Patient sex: M
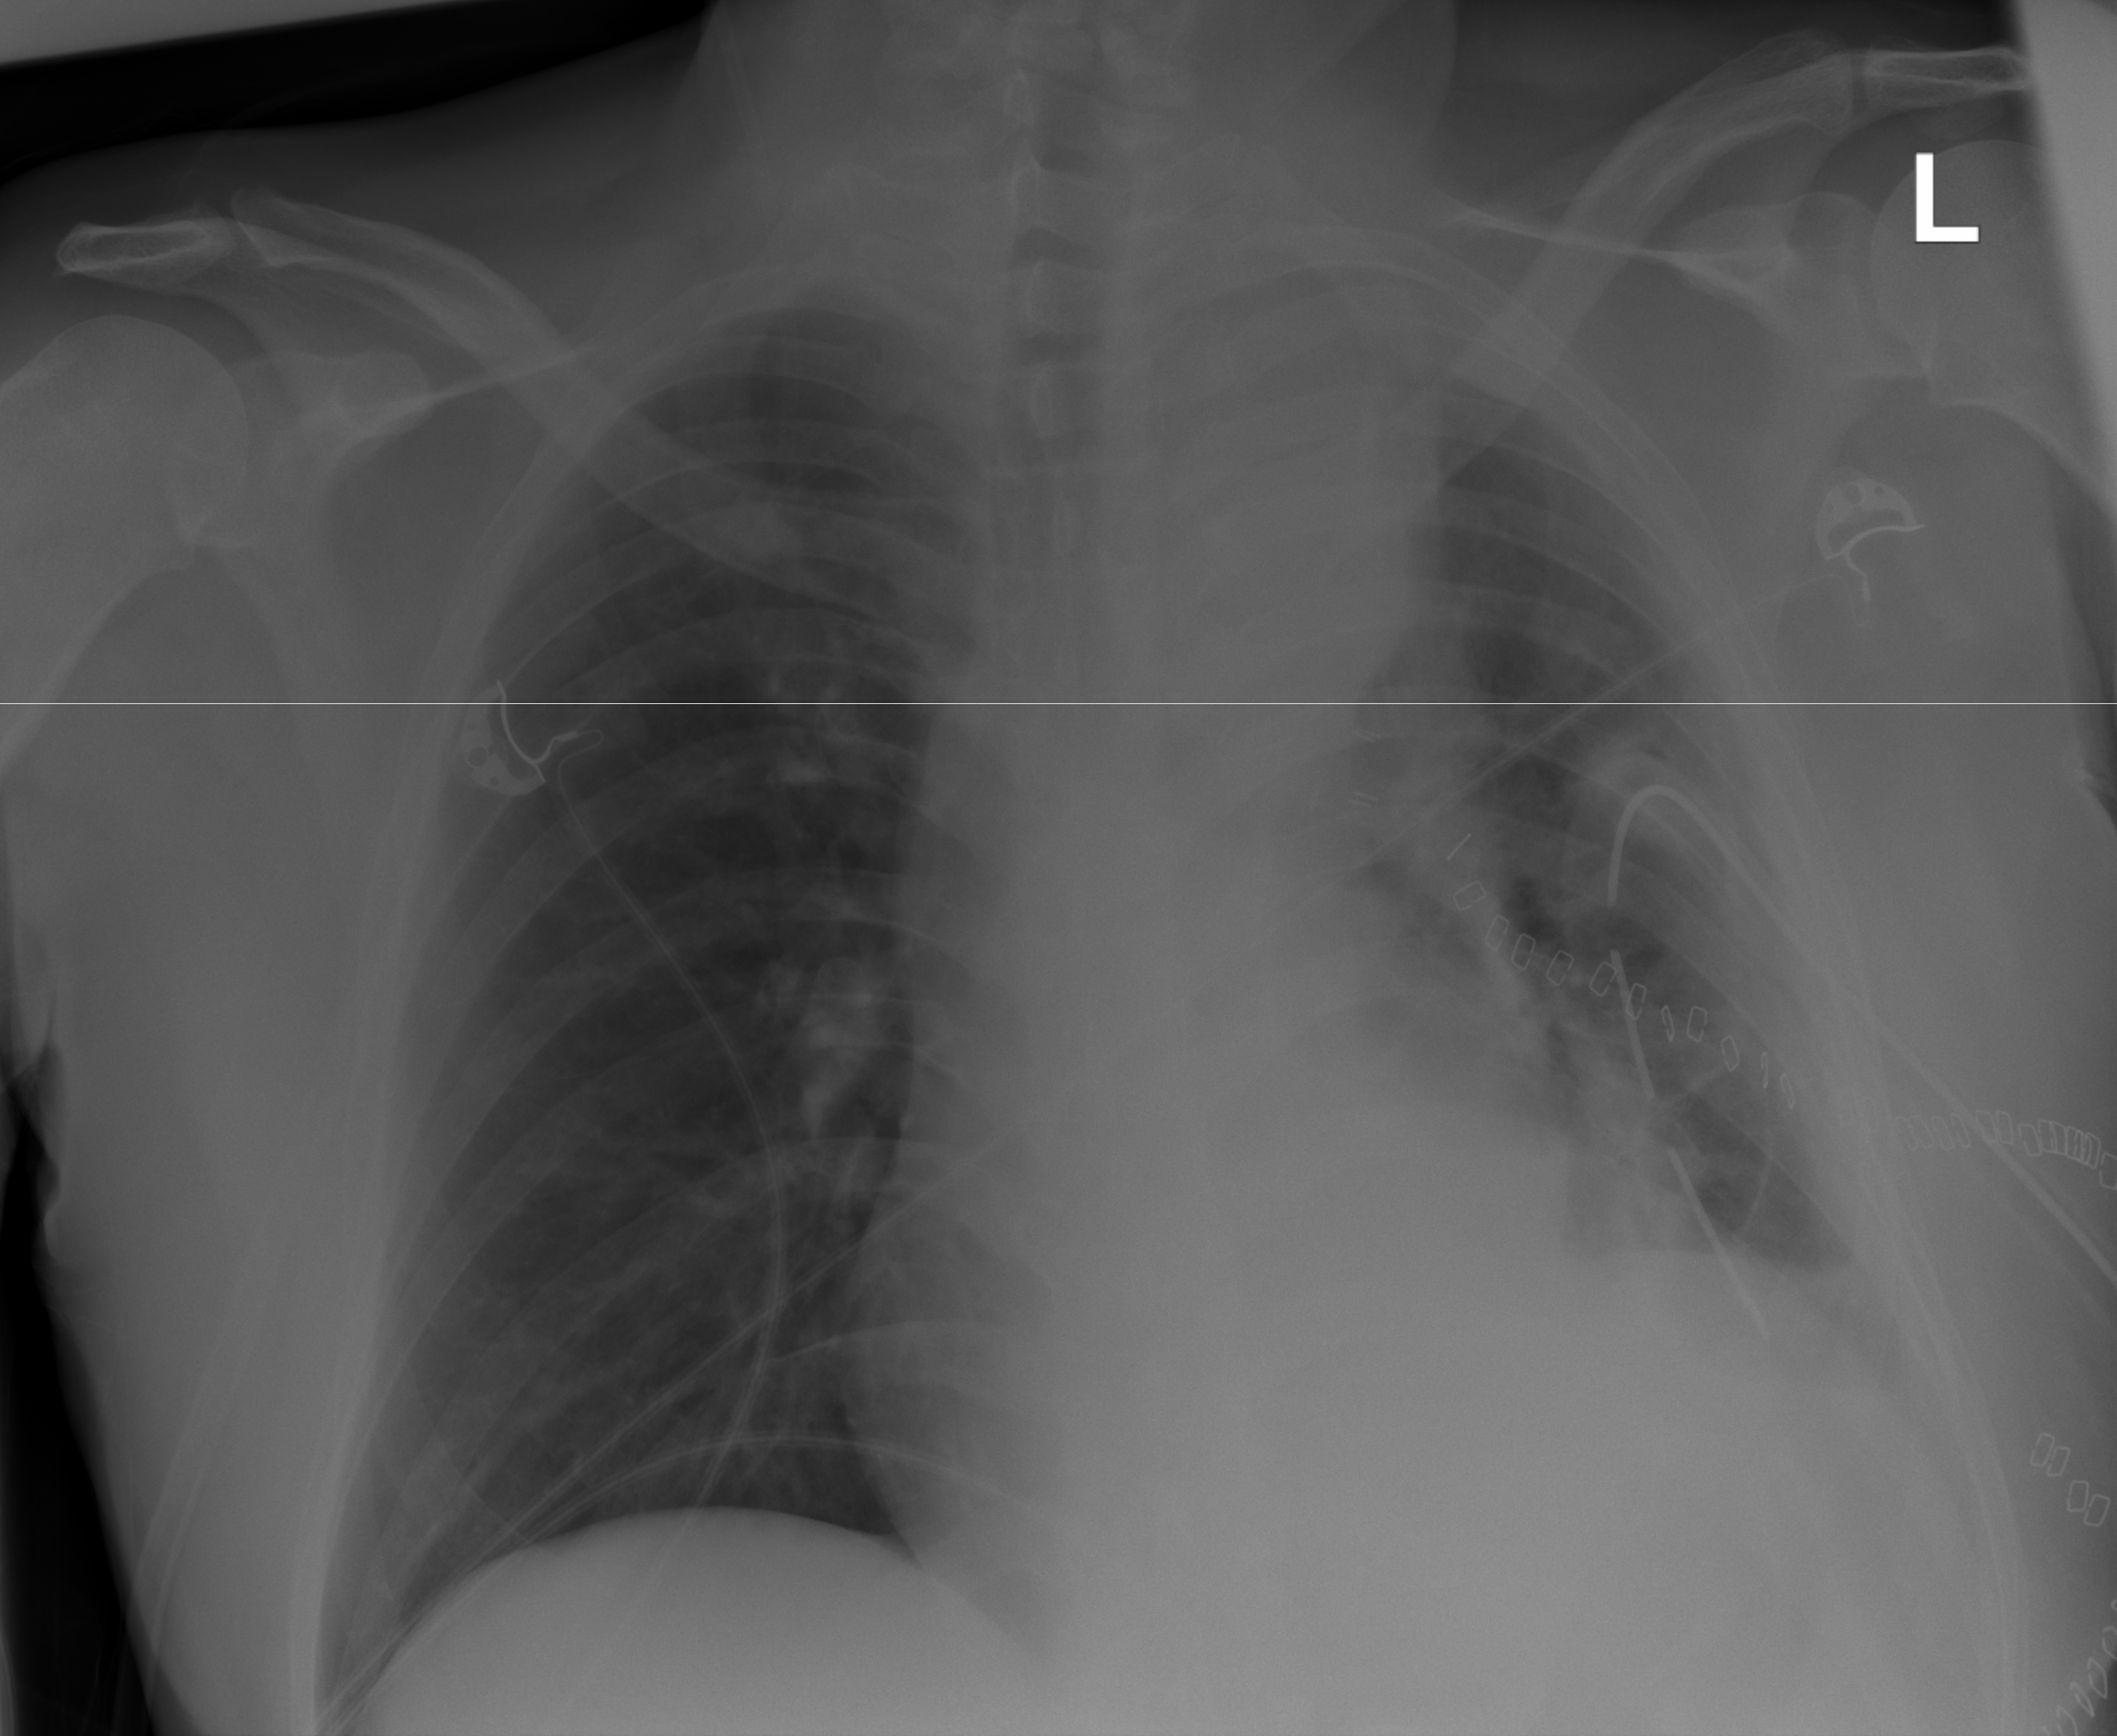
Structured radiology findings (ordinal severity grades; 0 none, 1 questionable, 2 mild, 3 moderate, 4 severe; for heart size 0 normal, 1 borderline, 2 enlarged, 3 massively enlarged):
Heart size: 0
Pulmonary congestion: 0
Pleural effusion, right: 0
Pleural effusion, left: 2
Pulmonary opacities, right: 0
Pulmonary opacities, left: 1
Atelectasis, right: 0
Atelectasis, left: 3